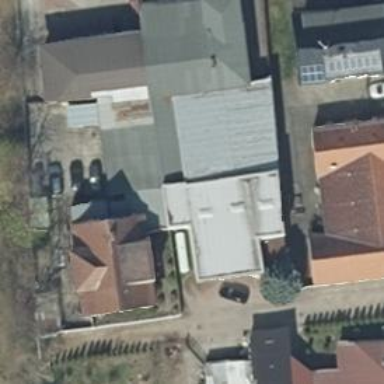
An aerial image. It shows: Car repair shop.